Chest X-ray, PA view. Patient: 28 years old, sex M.
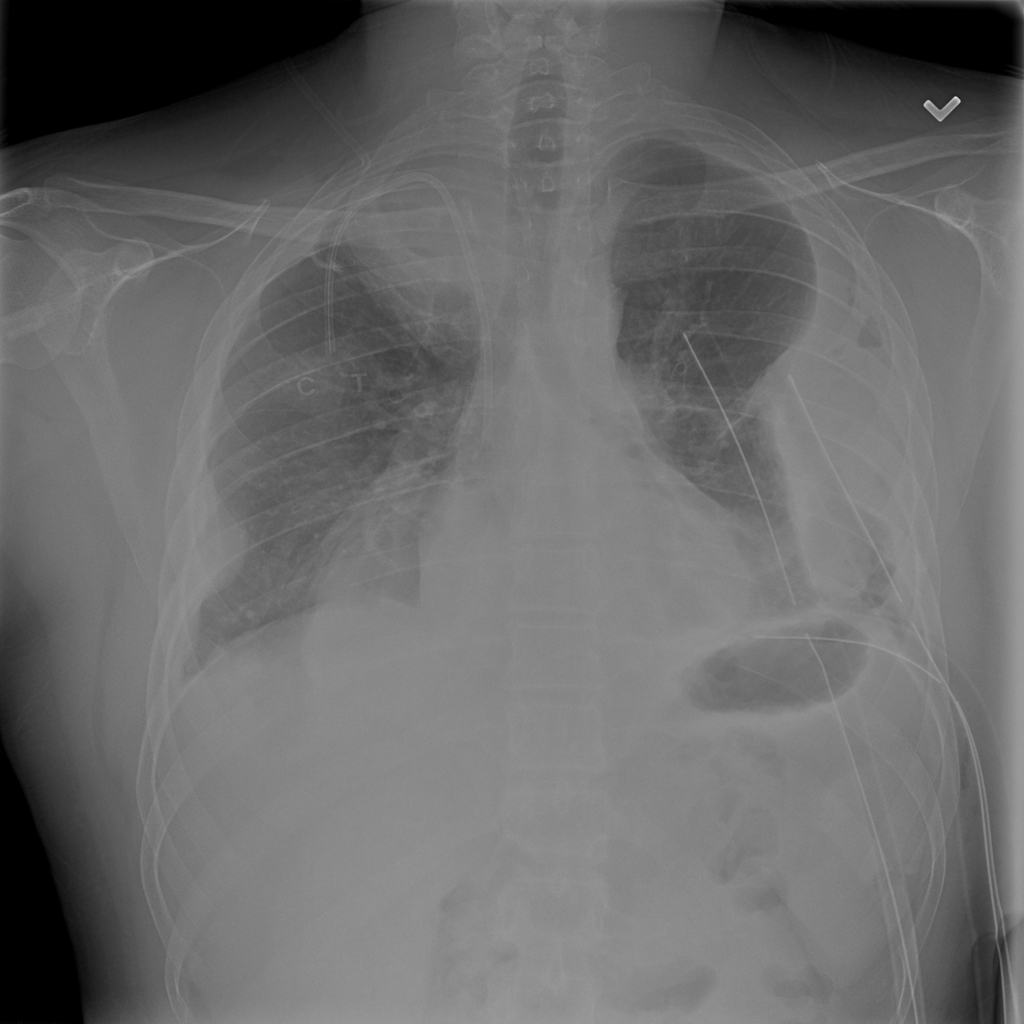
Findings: Atelectasis, Mass, Pleural_Thickening